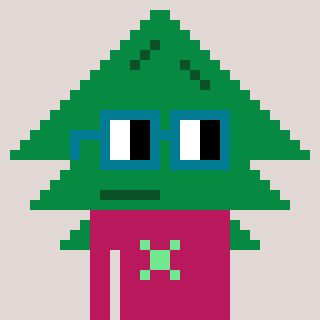
a pixel art character with square dark green glasses, a fir-shaped head and a darkpink-colored body on a warm background